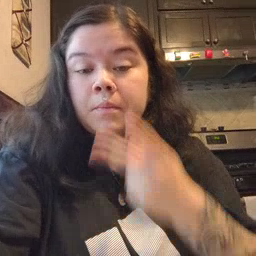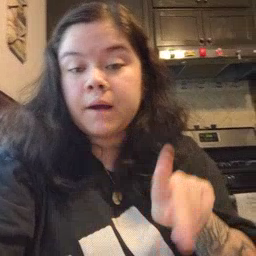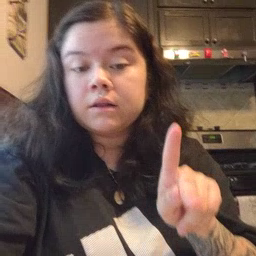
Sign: pen